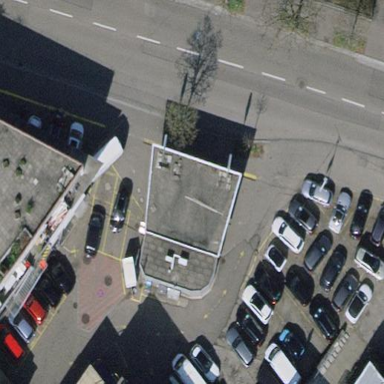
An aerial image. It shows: View of roof of building.